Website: bh-photo
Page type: customer-info-address
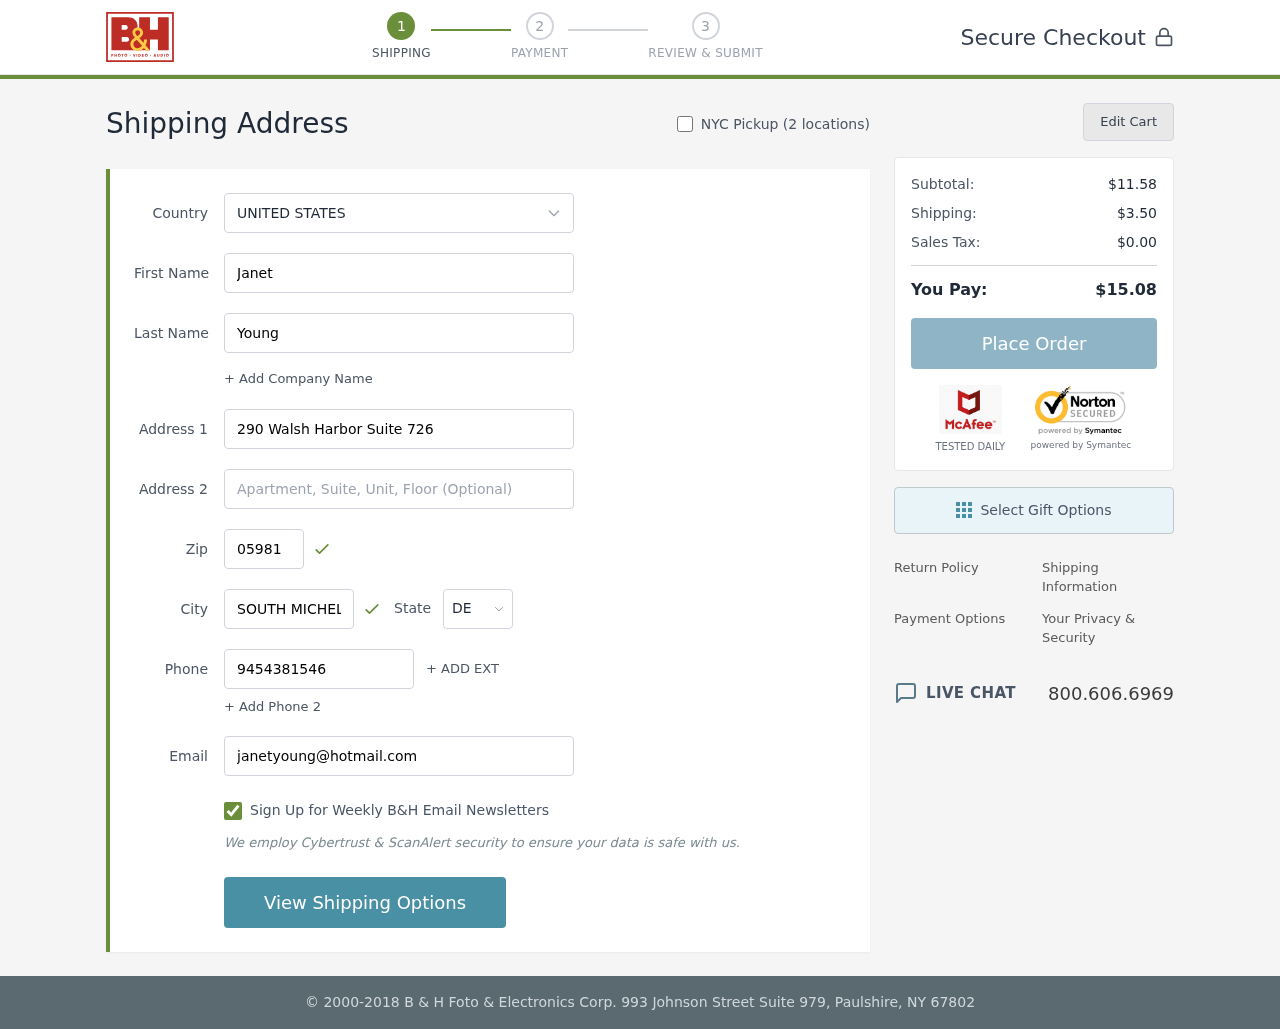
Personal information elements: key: PII_CITY
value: South Michelle
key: PII_COUNTRY
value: United States
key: PII_EMAIL
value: janetyoung@hotmail.com
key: PII_FIRSTNAME
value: Janet
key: PII_LASTNAME
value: Young
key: PII_PHONE
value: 9454381546
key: PII_POSTCODE
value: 05981
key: PII_STATE_ABBR
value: DE
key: PII_STREET
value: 290 Walsh Harbor Suite 726
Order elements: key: ORDER_SUBTOTAL
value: $11.58
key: ORDER_SHIPPING_COST
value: $3.50
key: ORDER_TAX
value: $0.00
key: ORDER_TOTAL
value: $15.08